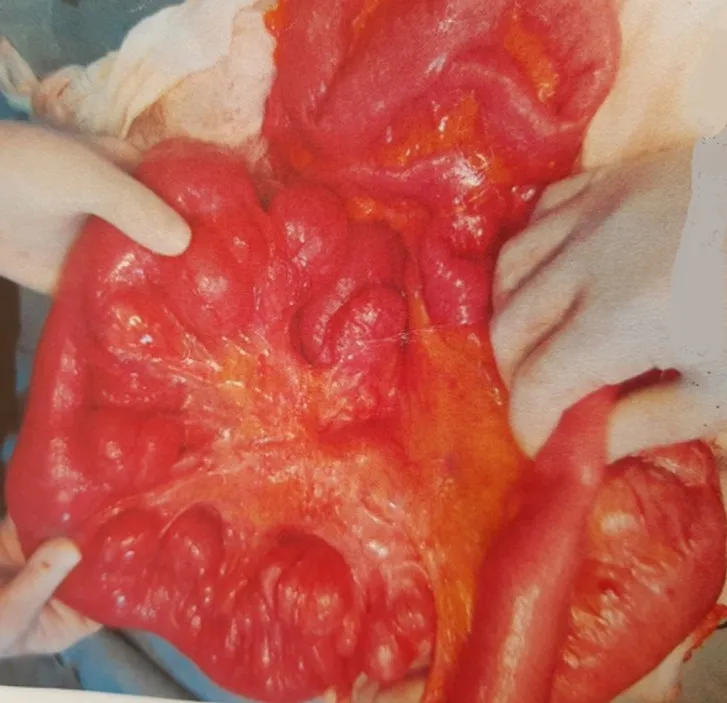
diffuse jejunal diverticula reaching duodenum during the exploratory laparotomy.
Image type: medical_photograph (other_medical_photograph)